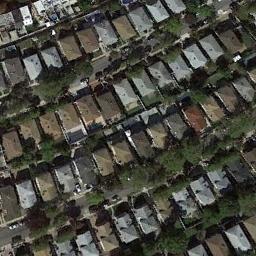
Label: dense_residential